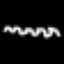
Label: squiggle